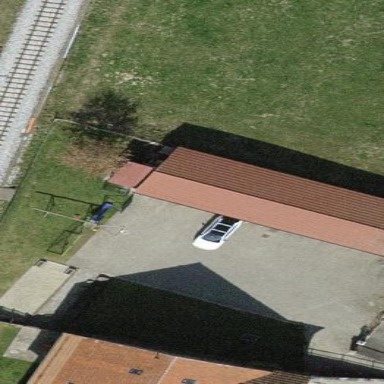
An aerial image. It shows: Group of garages.